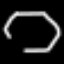
Label: octagon